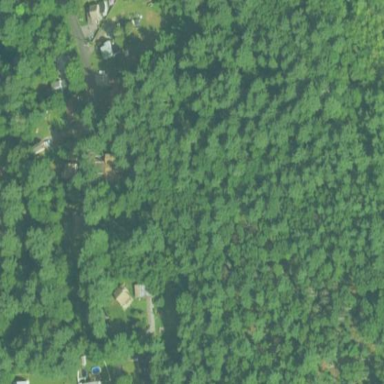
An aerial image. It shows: Woodland with needle-leaved trees.